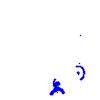
Particle: electron